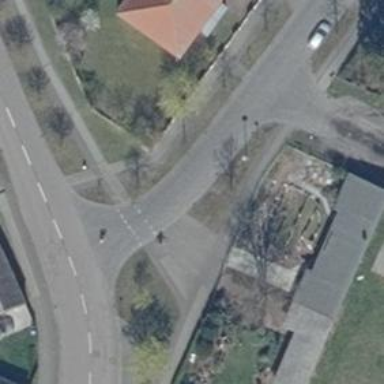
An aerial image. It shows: Residential road with sidewalks on both sides.